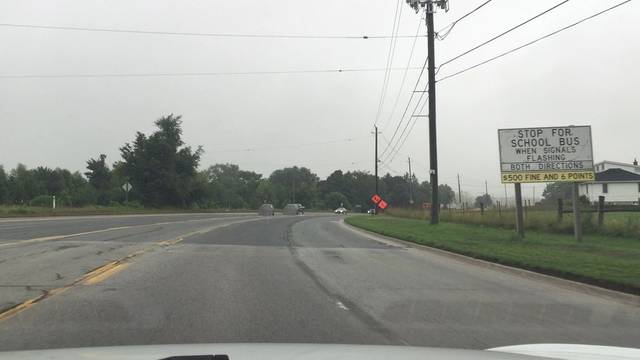
Region: Canada
Coordinates: 43.913, -78.777